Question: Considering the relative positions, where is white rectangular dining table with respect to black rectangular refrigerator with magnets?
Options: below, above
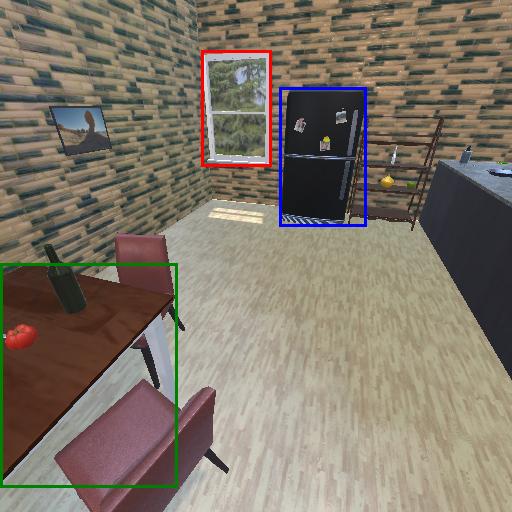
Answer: below